Question: I am developing an app for social network which works in 'IFrame'. The app works just fine in Google Chrome and Microsoft Firefox browsers, but in Opera 12.15 JQuery library v1.10.1 fails to load with security error 'Unhandled error: Security error: attempted to read protected variable' on line .
The screenshot is here:

It looks like the same bug exists in Internet Explorer 10.
How to deal with it?
I have made dirty hack by commenting the lines in the code of <URL>:
'''
// Support: IE>8
// If iframe document is assigned to "document" variable and if iframe has been reloaded,
// IE will throw "permission denied" error when accessing "document" variable, see jQuery #13936
/*if ( parent && parent.frameElement ) {
parent.attachEvent( "onbeforeunload", function() {
setDocument();
});
}*/
'''
The functionality of my app seems to work now, maybe it is necessary to create issue in JQuery repo...
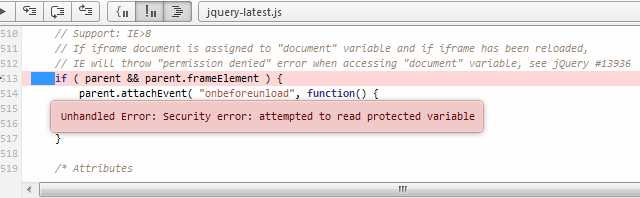
Answer: Bug report was created - <URL>.
Bug is now fixed.